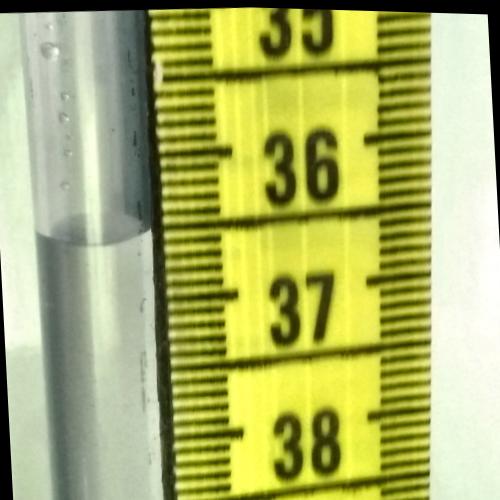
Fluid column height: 36.5 cm